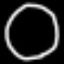
Label: airplane